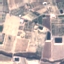
Label: PermanentCrop